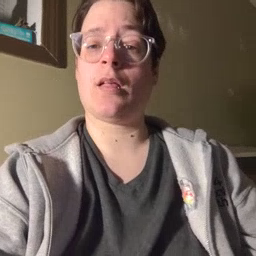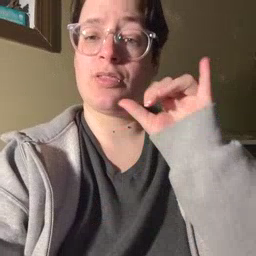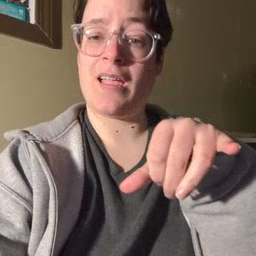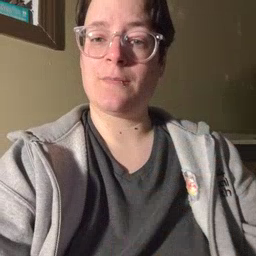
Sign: that